Question: I want to make when you hover div , check width and if it is bigger then 420px(parrent div width - article_head) move text to see it whole. I know, it a little bit complicated...
> >
'''
<div class="article_head"><span>Text with bigger width than 420px</span></div>
.article_head span{
font-size: 40px;
font-weight: 300;
line-height: 110% !important;
text-transform: none !important;
white-space:nowrap;
}
.article_head{
line-height: 110% !important;
margin:-10px 0 10px;
height: 50px;
overflow: hidden;
width:420px
}
'''
I tried few times but without success...
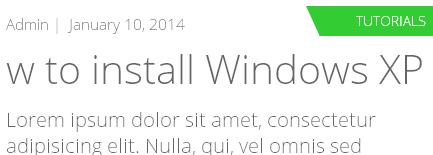
Answer: Try <URL> :
'''
<div class="article_head">
<span>Now, when you hover "How to install Windows..." it will move text and show Now, when you hover "How to install Windows..." it will move text and show </span>
<div>
'''
# CSS
Add position:relative for Article Head
'''
body {padding:20px;}
.article_head span{
font-size: 40px;
font-weight: 300;
line-height: 110% !important;
text-transform: none !important;
white-space:nowrap;
position:relative;
}
.article_head{
line-height: 110% !important;
margin:-10px 0 10px;
height: 50px;
overflow: hidden;
width:420px
}
'''
# jQuery
you may also add easing like <URL>
'''
$(document).ready(function () {
$('.article_head').each(function () {
var head_width = $(this).width();
var span_width = $(this).find('span').innerWidth();
$('.article_head').hover(function () {
if (span_width > head_width) {
$(this).find('span').stop().animate({ 'right': head_width });
}
}, function () {
$(this).find('span').stop().animate({ 'right': '0px' });
});
});
});
'''